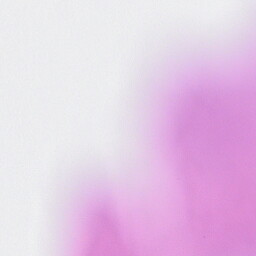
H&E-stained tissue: Breast